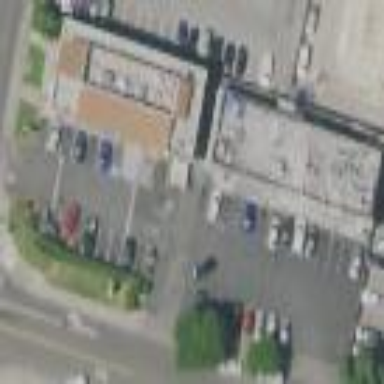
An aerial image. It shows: Commercial area.